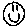
Label: smiley face